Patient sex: M
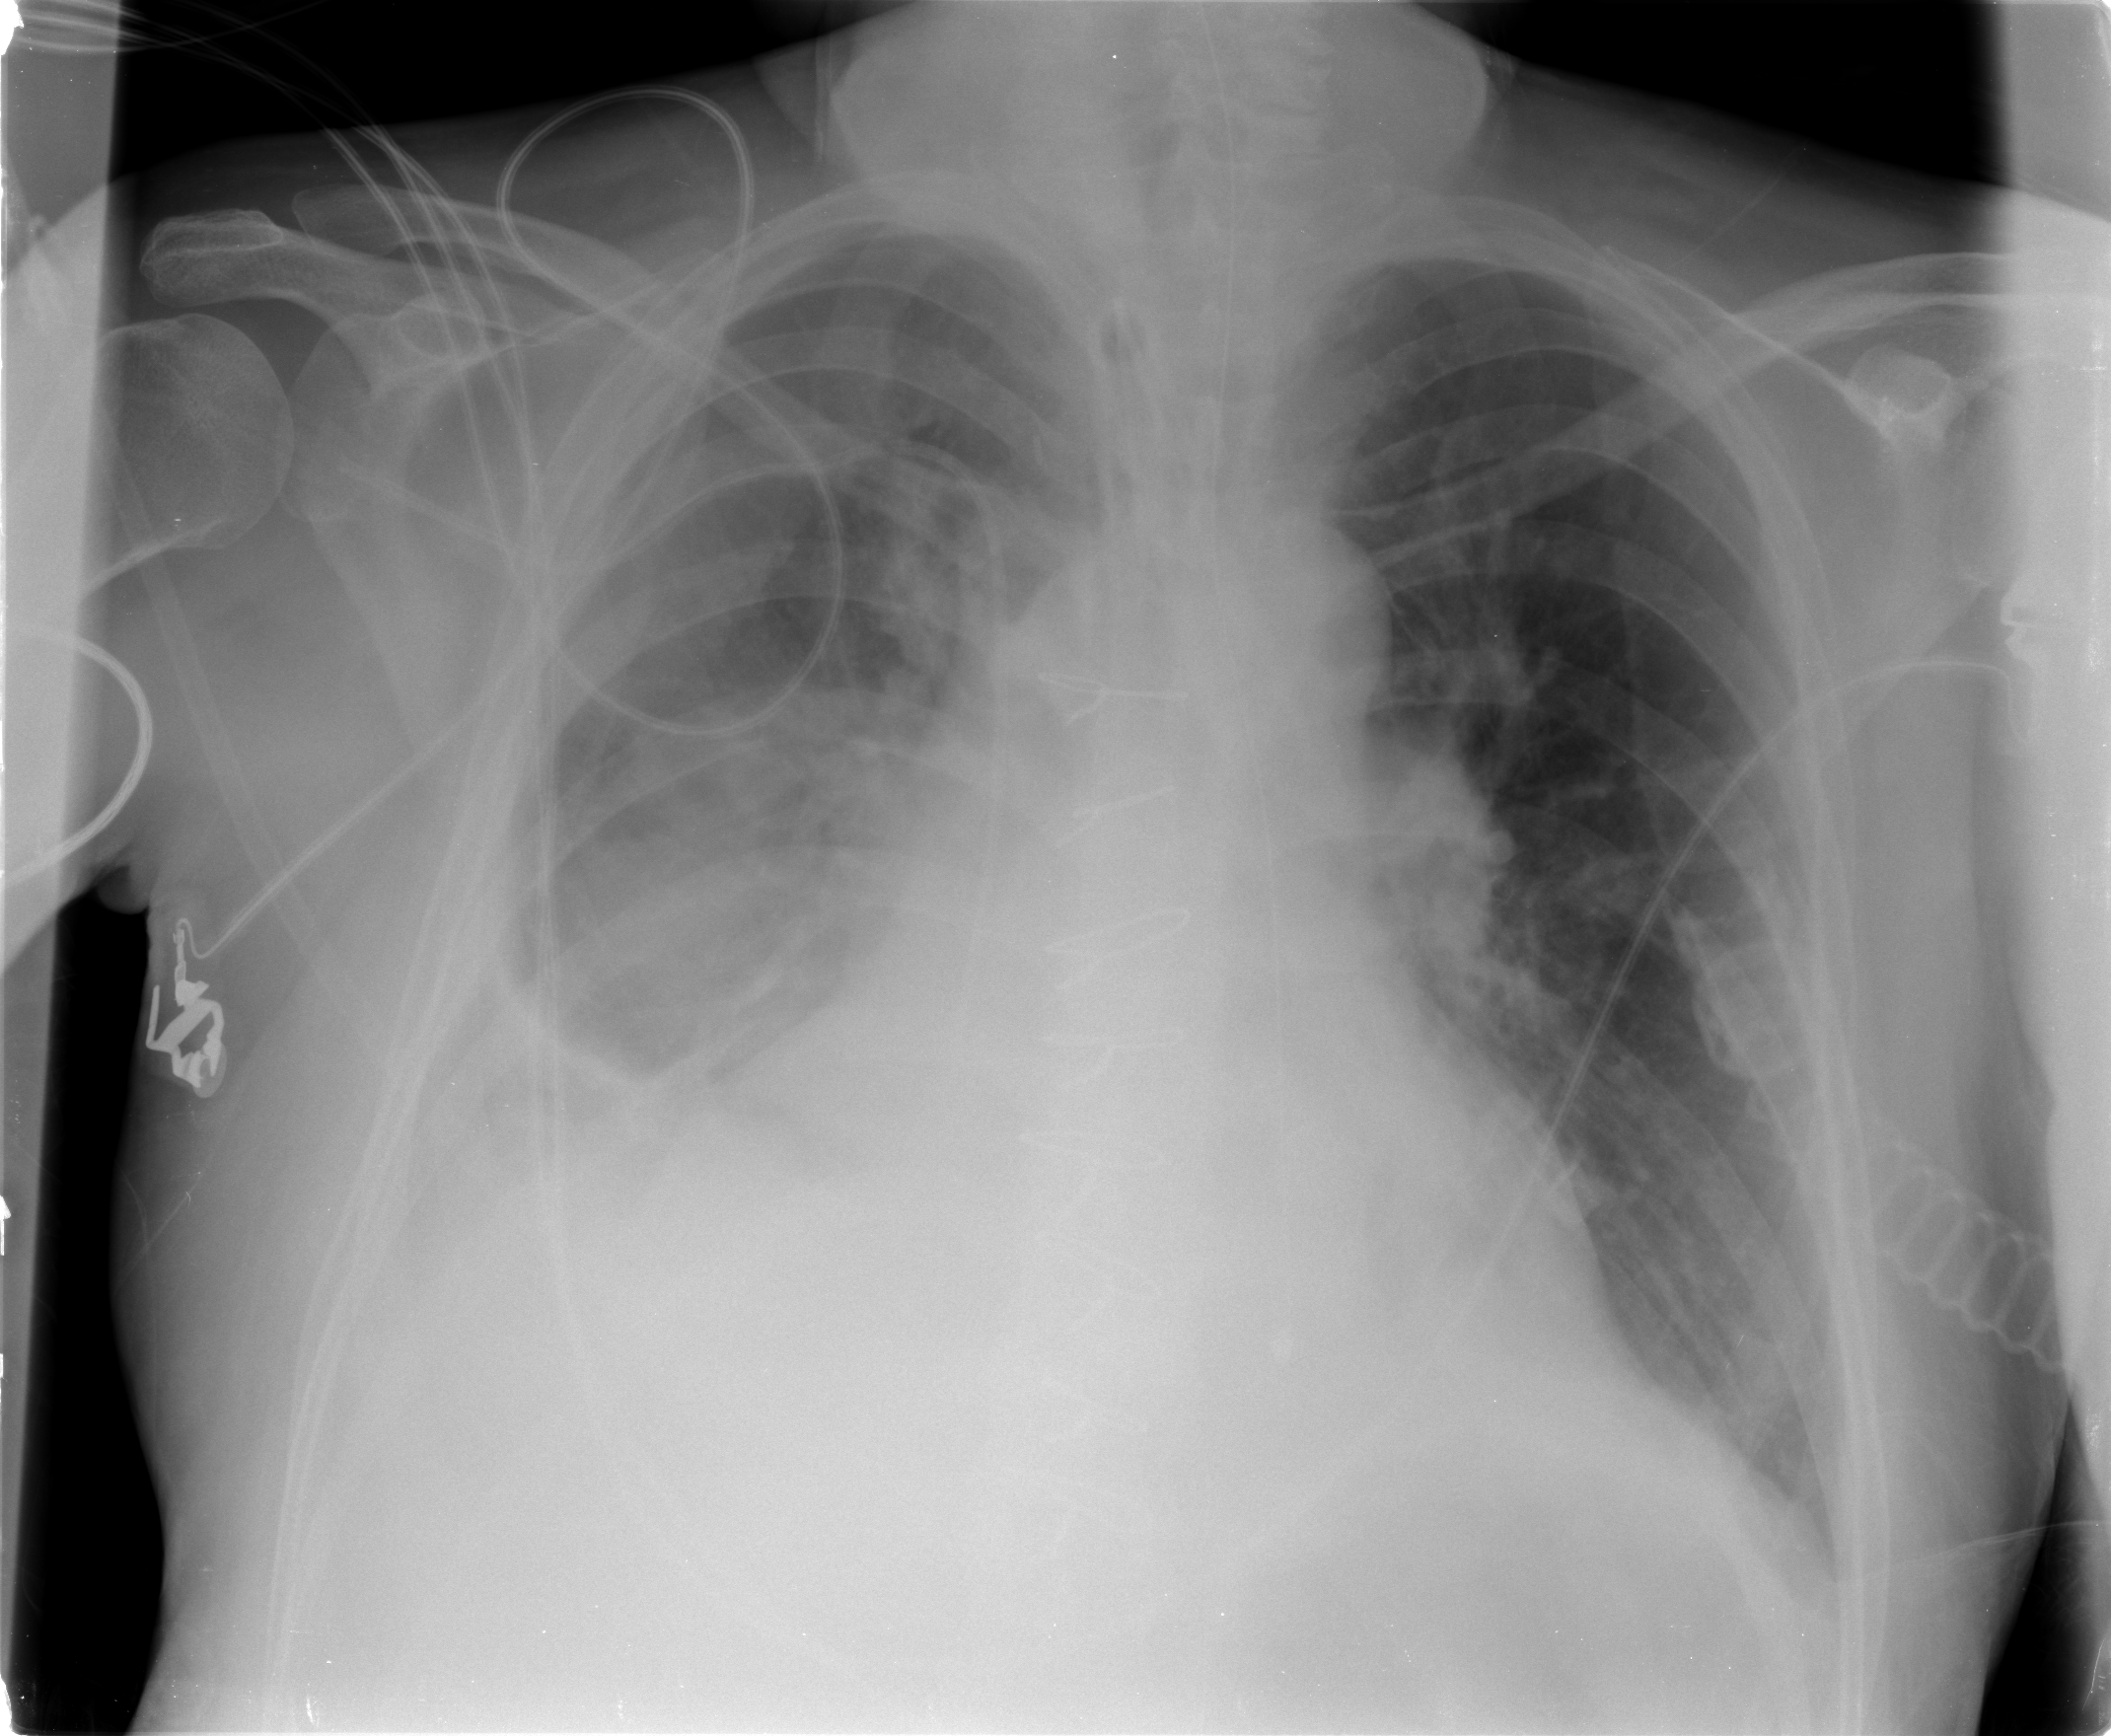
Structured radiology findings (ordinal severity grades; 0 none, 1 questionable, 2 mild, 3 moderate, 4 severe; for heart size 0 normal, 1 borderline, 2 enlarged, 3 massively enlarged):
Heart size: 1
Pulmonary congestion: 2
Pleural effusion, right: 2
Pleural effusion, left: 1
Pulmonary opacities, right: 2
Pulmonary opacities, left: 1
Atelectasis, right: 3
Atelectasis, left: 2